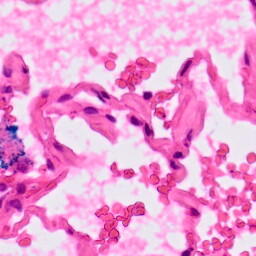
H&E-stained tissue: Lung